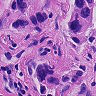
Metastatic tissue present: yes